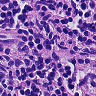
Metastatic tissue present: yes